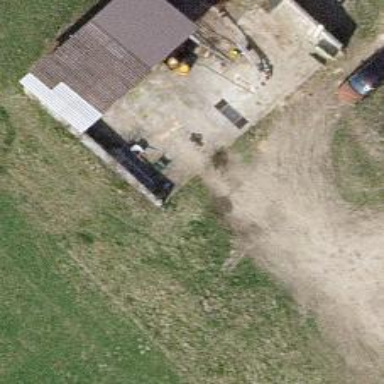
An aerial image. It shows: Storage tank which is man-made.